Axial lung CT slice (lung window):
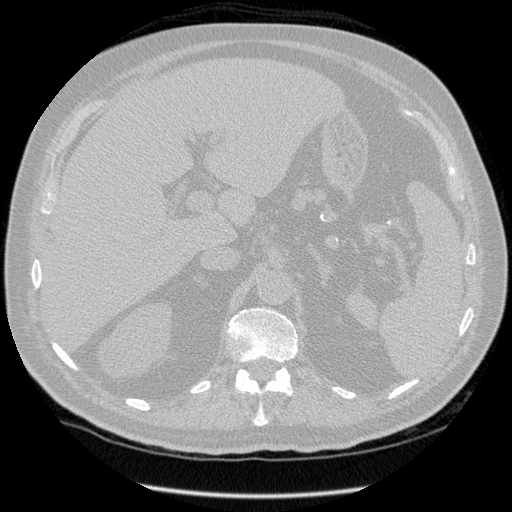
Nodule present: no